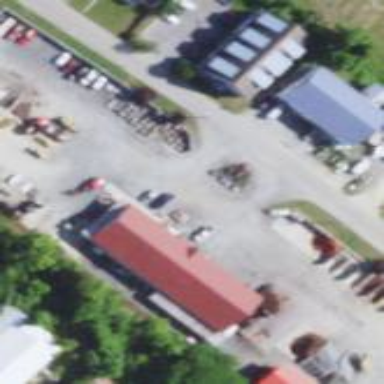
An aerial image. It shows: Commercial building housing hardware shop.